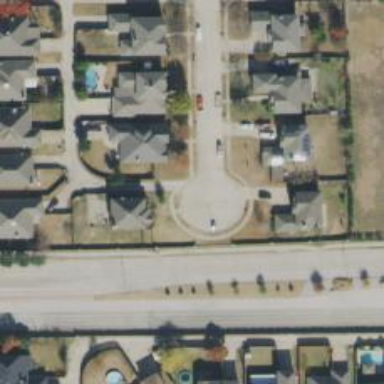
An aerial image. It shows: Circle designated as turning point on the road.